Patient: sex F, age 62
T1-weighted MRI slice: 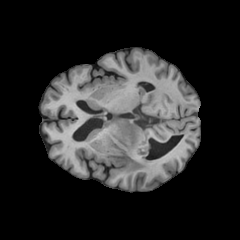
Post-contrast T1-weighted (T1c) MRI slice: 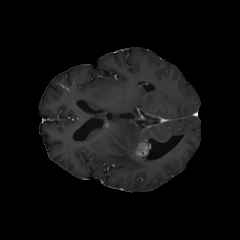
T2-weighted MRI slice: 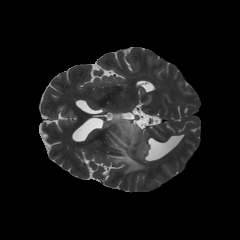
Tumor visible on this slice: yes
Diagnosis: Glioblastoma, IDH-wildtype
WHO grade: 4